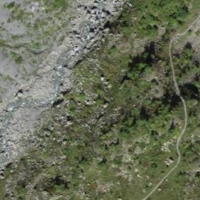
EUNIS habitat code: 23
Species observed at this site:
Polyommatus icarus
Pyrrhocorax graculus
Parnassia palustris
Chorthippus biguttulus